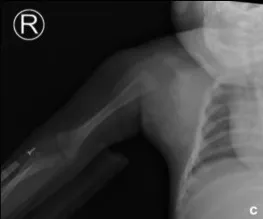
Initial frontal radiographs of the right upper extremity. External. Views of the right shoulder without evidence of acute fracture or gross dislocation.
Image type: radiology (x_ray)